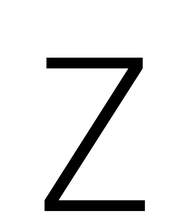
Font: Poppins-ExtraLight